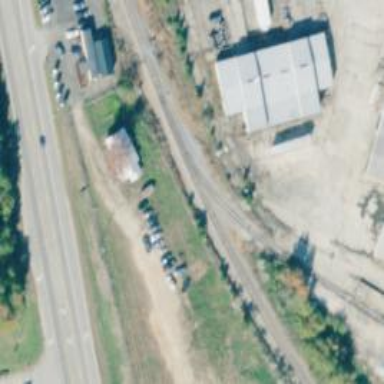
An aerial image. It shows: Railway spur service.